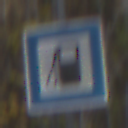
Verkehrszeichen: Tankstelle
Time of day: MorningAfternoon
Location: Outdoor (Urban)
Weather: PartlyCloudy
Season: NotSpecified
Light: Natural